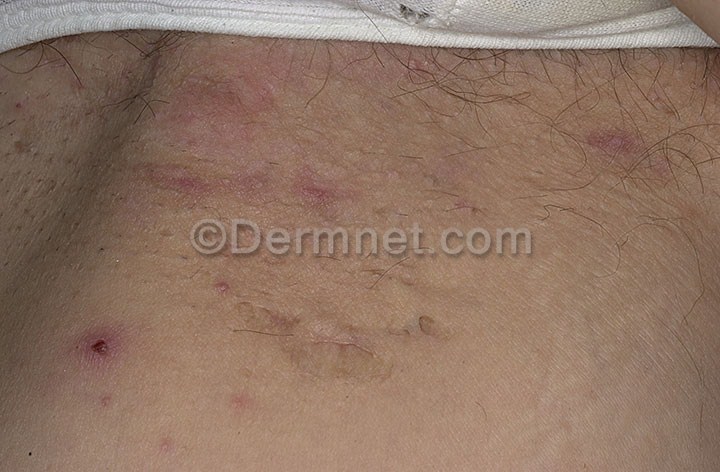
Disease: Acne and Rosacea Photos